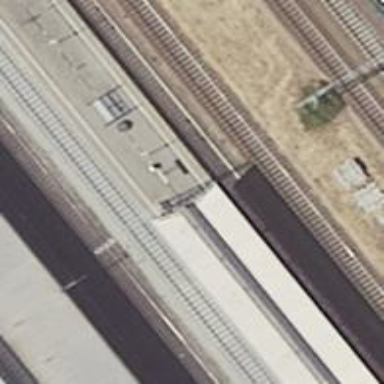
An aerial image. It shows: Railway signal.